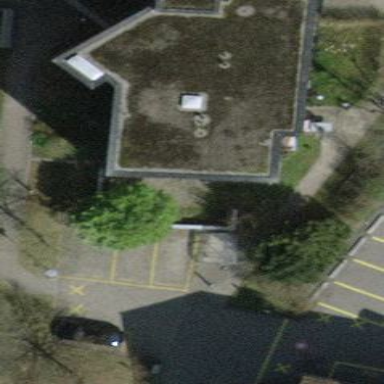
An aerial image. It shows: Civic building.